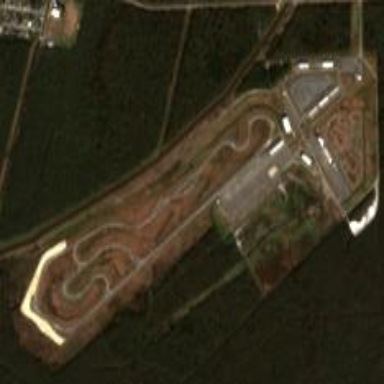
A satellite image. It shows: Sports center specializing in motorsports.